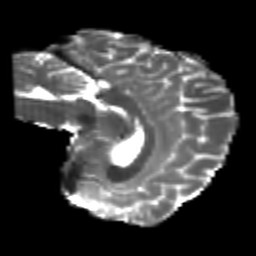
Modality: T2w
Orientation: sagittal
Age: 20
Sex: male
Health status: healthy
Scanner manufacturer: philips
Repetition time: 7.476 s
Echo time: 0.08753 s